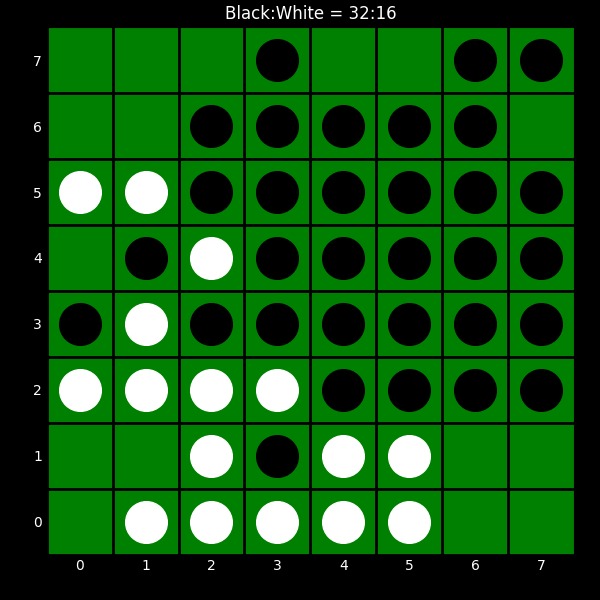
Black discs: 32
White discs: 16